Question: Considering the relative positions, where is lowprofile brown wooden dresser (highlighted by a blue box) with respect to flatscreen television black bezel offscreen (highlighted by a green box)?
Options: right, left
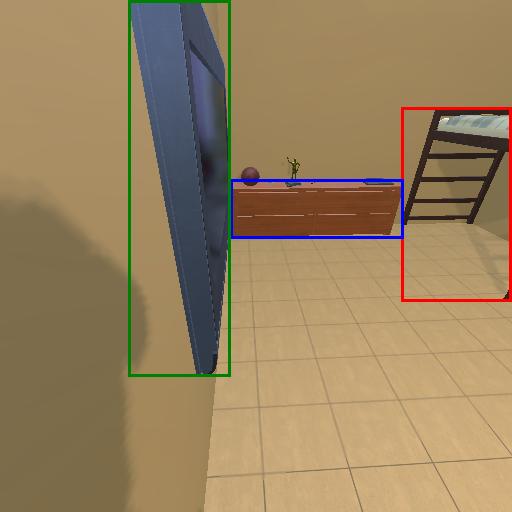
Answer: right